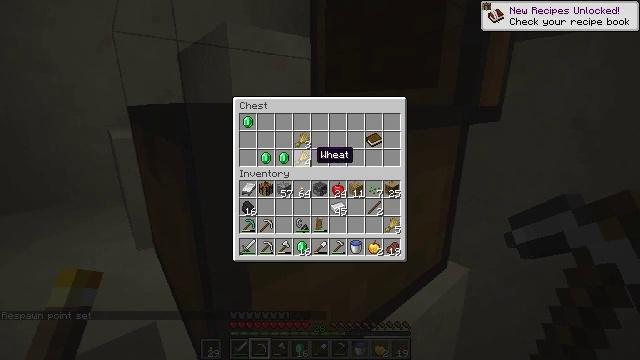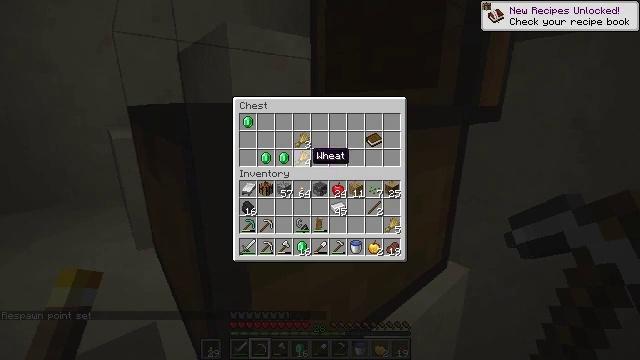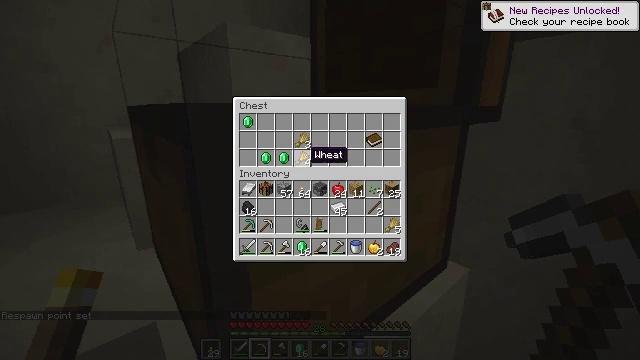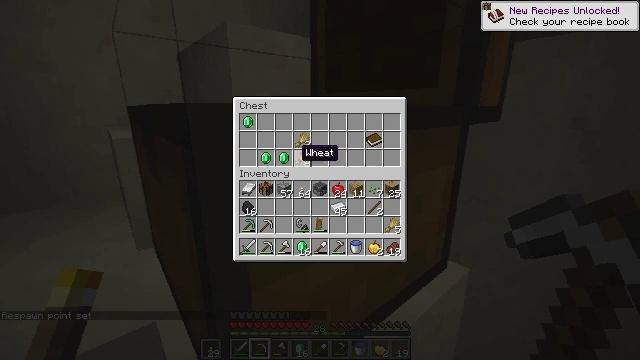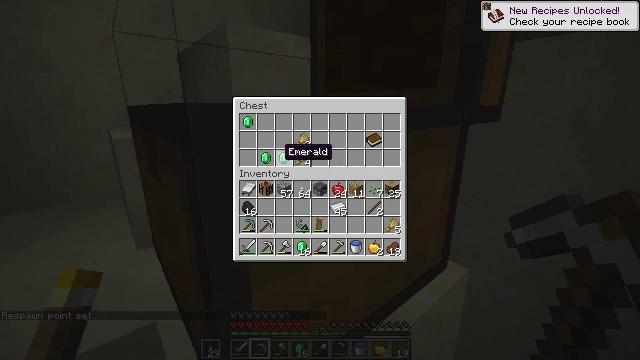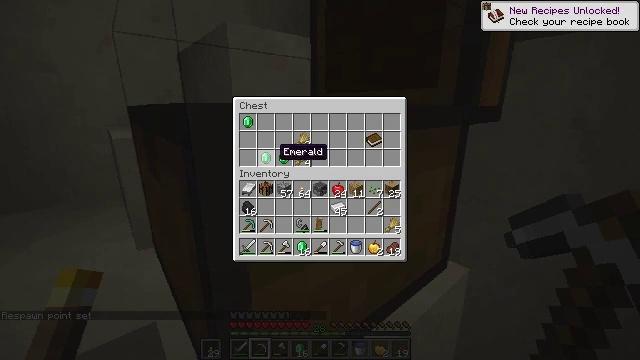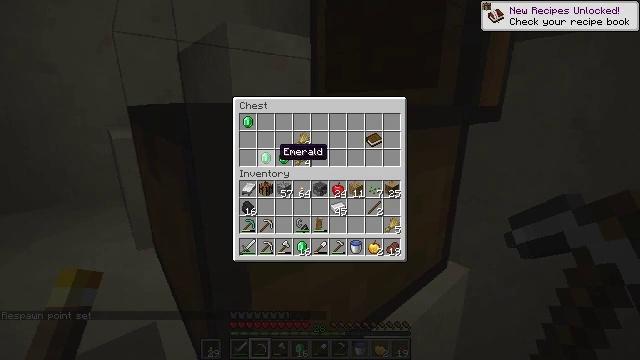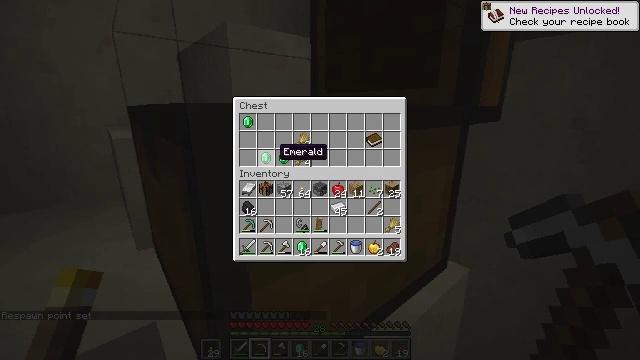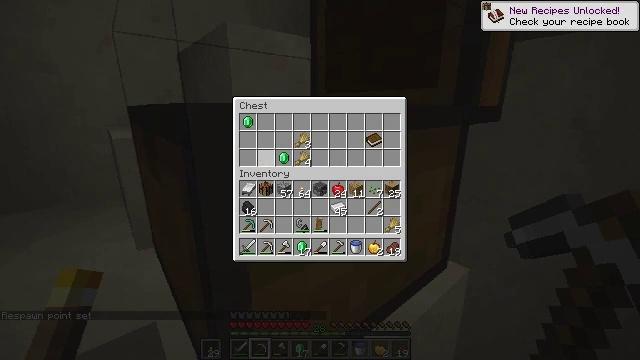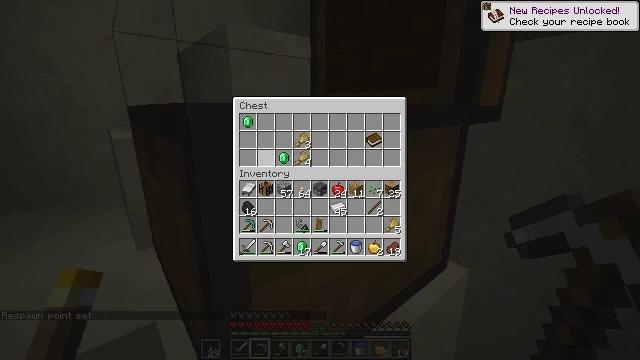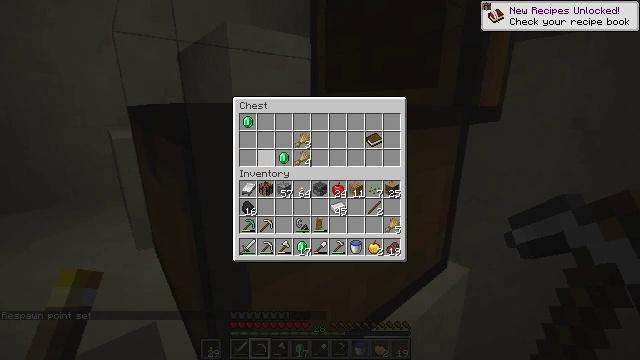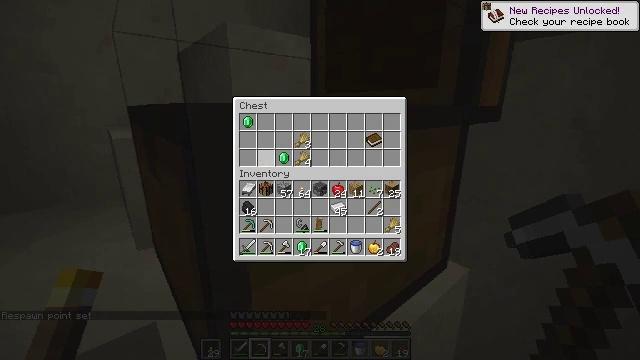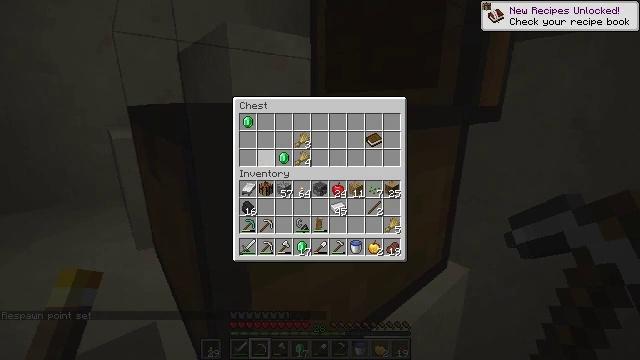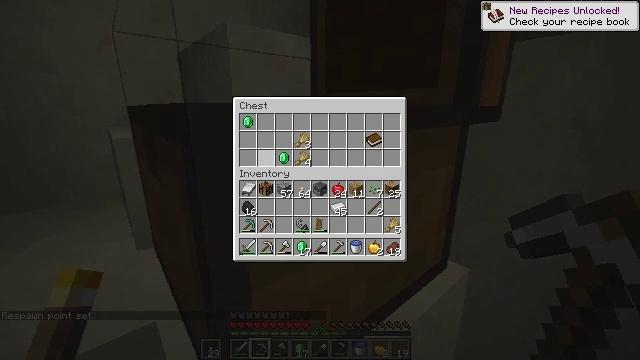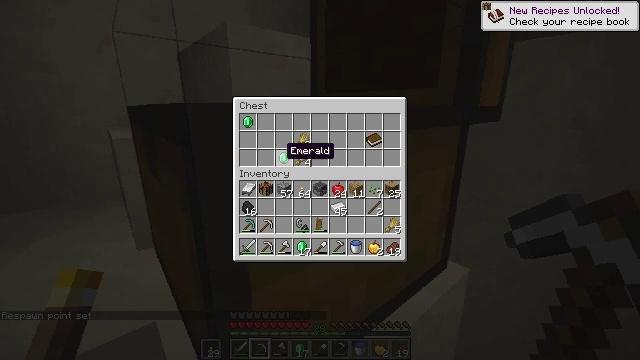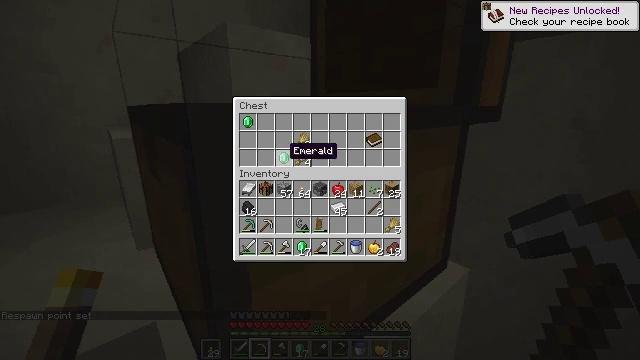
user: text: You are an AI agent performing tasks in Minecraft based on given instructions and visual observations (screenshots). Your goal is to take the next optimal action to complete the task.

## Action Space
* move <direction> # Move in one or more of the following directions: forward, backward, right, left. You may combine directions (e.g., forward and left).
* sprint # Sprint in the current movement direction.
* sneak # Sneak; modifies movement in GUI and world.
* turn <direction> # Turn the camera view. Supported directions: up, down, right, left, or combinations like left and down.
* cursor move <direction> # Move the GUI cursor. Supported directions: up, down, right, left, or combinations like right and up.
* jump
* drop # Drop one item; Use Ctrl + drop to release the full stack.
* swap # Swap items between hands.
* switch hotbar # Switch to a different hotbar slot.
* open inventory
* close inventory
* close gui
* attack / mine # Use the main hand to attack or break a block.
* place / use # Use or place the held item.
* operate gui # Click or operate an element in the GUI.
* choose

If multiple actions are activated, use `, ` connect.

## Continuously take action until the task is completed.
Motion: motion action
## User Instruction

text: Harvest hay blocks from the village.
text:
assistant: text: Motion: sneak
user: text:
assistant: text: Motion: sneak
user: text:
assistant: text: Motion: sneak, cursor move left
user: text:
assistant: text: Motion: sneak, cursor move left
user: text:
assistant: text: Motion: sneak
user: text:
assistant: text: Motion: sneak
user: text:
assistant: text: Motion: sneak
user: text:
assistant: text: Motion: sneak, operate gui
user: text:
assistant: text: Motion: sneak, operate gui
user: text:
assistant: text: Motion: sneak, operate gui
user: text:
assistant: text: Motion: sneak
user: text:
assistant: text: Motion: sneak
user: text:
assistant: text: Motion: sneak
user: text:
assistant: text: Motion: sneak
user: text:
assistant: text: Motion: sneak
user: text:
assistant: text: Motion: sneak, operate gui
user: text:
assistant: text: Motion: sneak, operate gui
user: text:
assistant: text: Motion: sneak, operate gui
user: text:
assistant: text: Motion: sneak
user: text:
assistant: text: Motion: sneak, cursor move left and up
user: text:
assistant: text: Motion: sneak, cursor move left and up
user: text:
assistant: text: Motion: sneak
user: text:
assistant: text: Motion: sneak
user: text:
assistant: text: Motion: sneak
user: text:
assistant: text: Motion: sneak
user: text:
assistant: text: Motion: sneak
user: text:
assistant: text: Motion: sneak
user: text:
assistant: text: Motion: sneak, operate gui
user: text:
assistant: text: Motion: sneak, operate gui
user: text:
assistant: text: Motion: sneak, operate gui